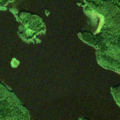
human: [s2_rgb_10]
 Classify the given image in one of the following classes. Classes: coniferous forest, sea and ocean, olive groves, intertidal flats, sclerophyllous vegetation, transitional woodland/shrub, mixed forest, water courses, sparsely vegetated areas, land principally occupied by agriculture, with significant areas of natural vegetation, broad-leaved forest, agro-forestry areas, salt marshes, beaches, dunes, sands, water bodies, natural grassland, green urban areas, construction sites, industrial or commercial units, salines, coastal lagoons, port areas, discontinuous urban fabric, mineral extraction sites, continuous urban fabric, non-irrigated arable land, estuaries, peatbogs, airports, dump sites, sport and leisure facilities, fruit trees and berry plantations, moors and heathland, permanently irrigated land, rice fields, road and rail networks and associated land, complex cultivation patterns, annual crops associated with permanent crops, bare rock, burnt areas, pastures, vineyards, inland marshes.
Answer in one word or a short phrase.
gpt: broad-leaved forest, mixed forest, transitional woodland/shrub, water bodies